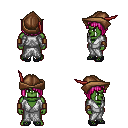
a pixel art fantasy rpg character, male body template, orc, green skin, white robe, white pants, pink pageboy hairstyle, leather cap, leather bracers, ghillies, four views (front, back, left, right), 2x2 character sprite sheet, small pixel art, hard edges, no anti-aliasing